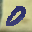
Label: 0